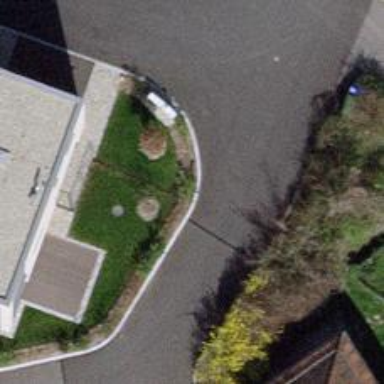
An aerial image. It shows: Shrub in its natural environment.